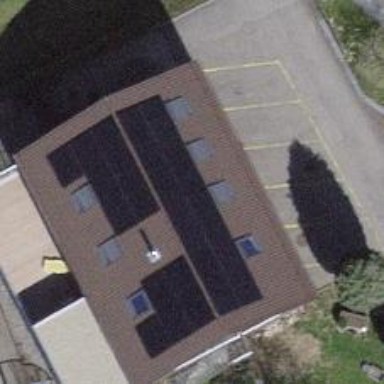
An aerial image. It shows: Solar power generator utilizing photovoltaic technology with solar photovoltaic panels.